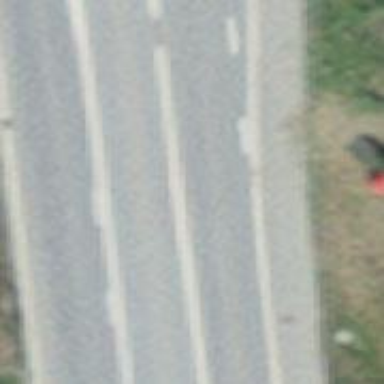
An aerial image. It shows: Secondary road with asphalt surface.